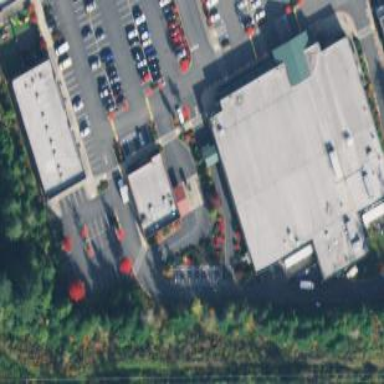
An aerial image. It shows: Supermarket building.